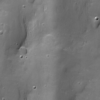
Label: not_dusty